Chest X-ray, PA view. Patient: 43 years old, sex F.
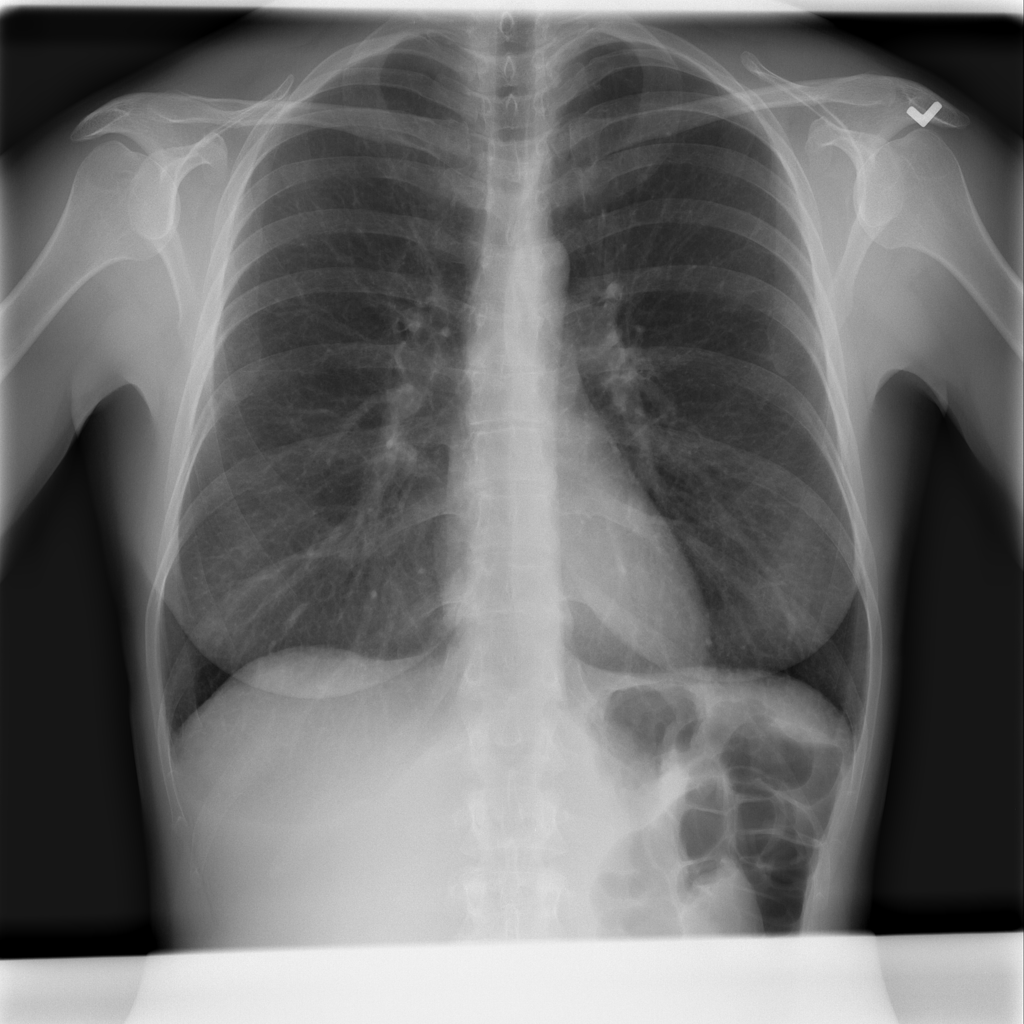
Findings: No Finding